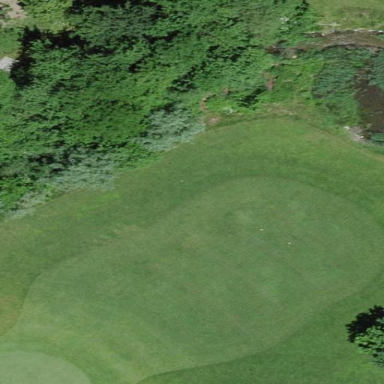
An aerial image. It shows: Grassy area designated as golf fairway.